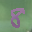
Label: 8